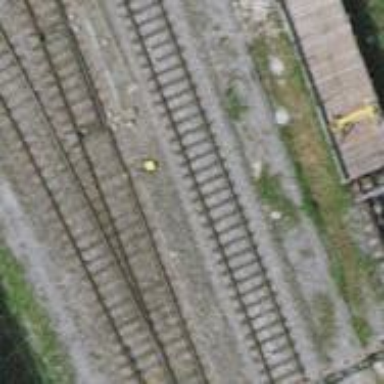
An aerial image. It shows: Railway switch.